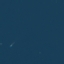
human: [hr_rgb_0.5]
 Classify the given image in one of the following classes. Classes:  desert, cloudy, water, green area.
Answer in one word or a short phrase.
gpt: water